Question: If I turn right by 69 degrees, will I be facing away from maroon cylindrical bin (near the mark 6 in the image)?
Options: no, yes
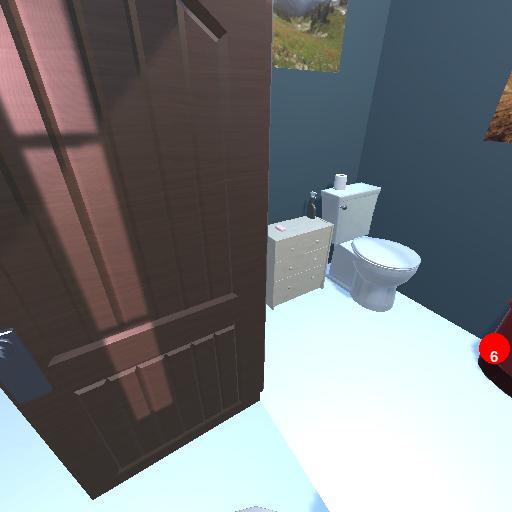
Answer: no